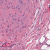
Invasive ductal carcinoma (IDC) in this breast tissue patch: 0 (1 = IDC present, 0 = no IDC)